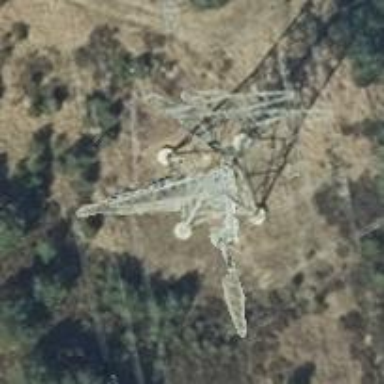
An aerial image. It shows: Lattice structure tower used for power transmission.